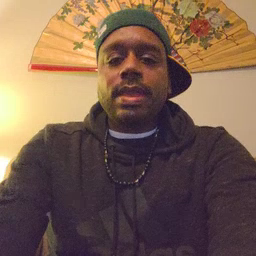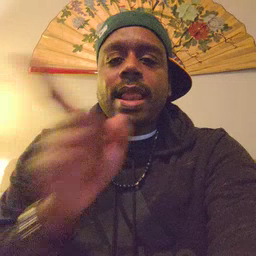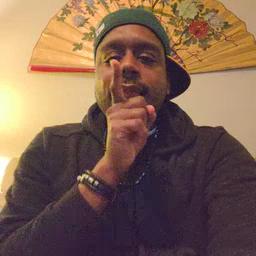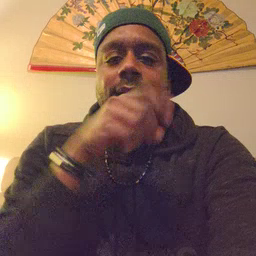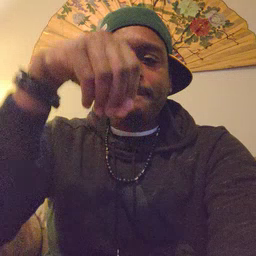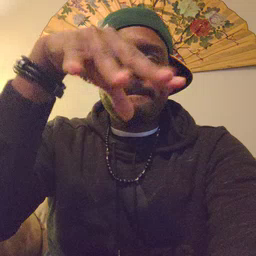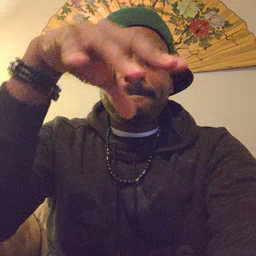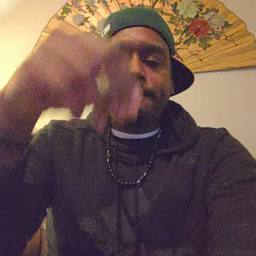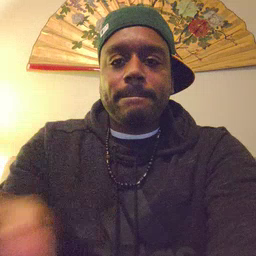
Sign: lamp